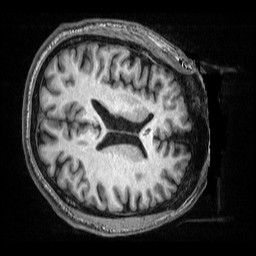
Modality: T1w
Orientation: axial
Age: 41
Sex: male
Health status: ill
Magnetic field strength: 3 T
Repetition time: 2.53 s
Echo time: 0.00331 s